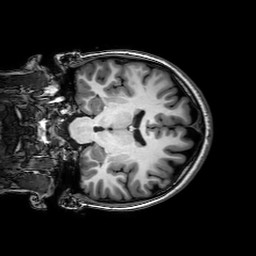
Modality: T1w
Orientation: coronal
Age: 23
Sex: female
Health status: healthy
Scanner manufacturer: philips
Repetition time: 0.008252 s
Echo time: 0.00379 s